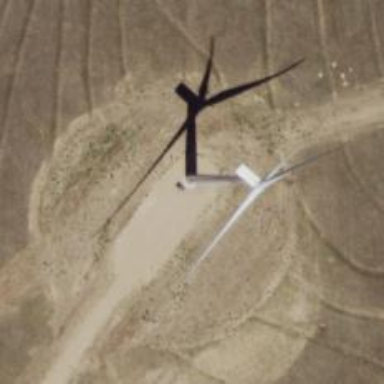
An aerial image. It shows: Wind turbine generator that utilizes wind as its source for generating electricity. It is of the horizontal axis type.